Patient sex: M
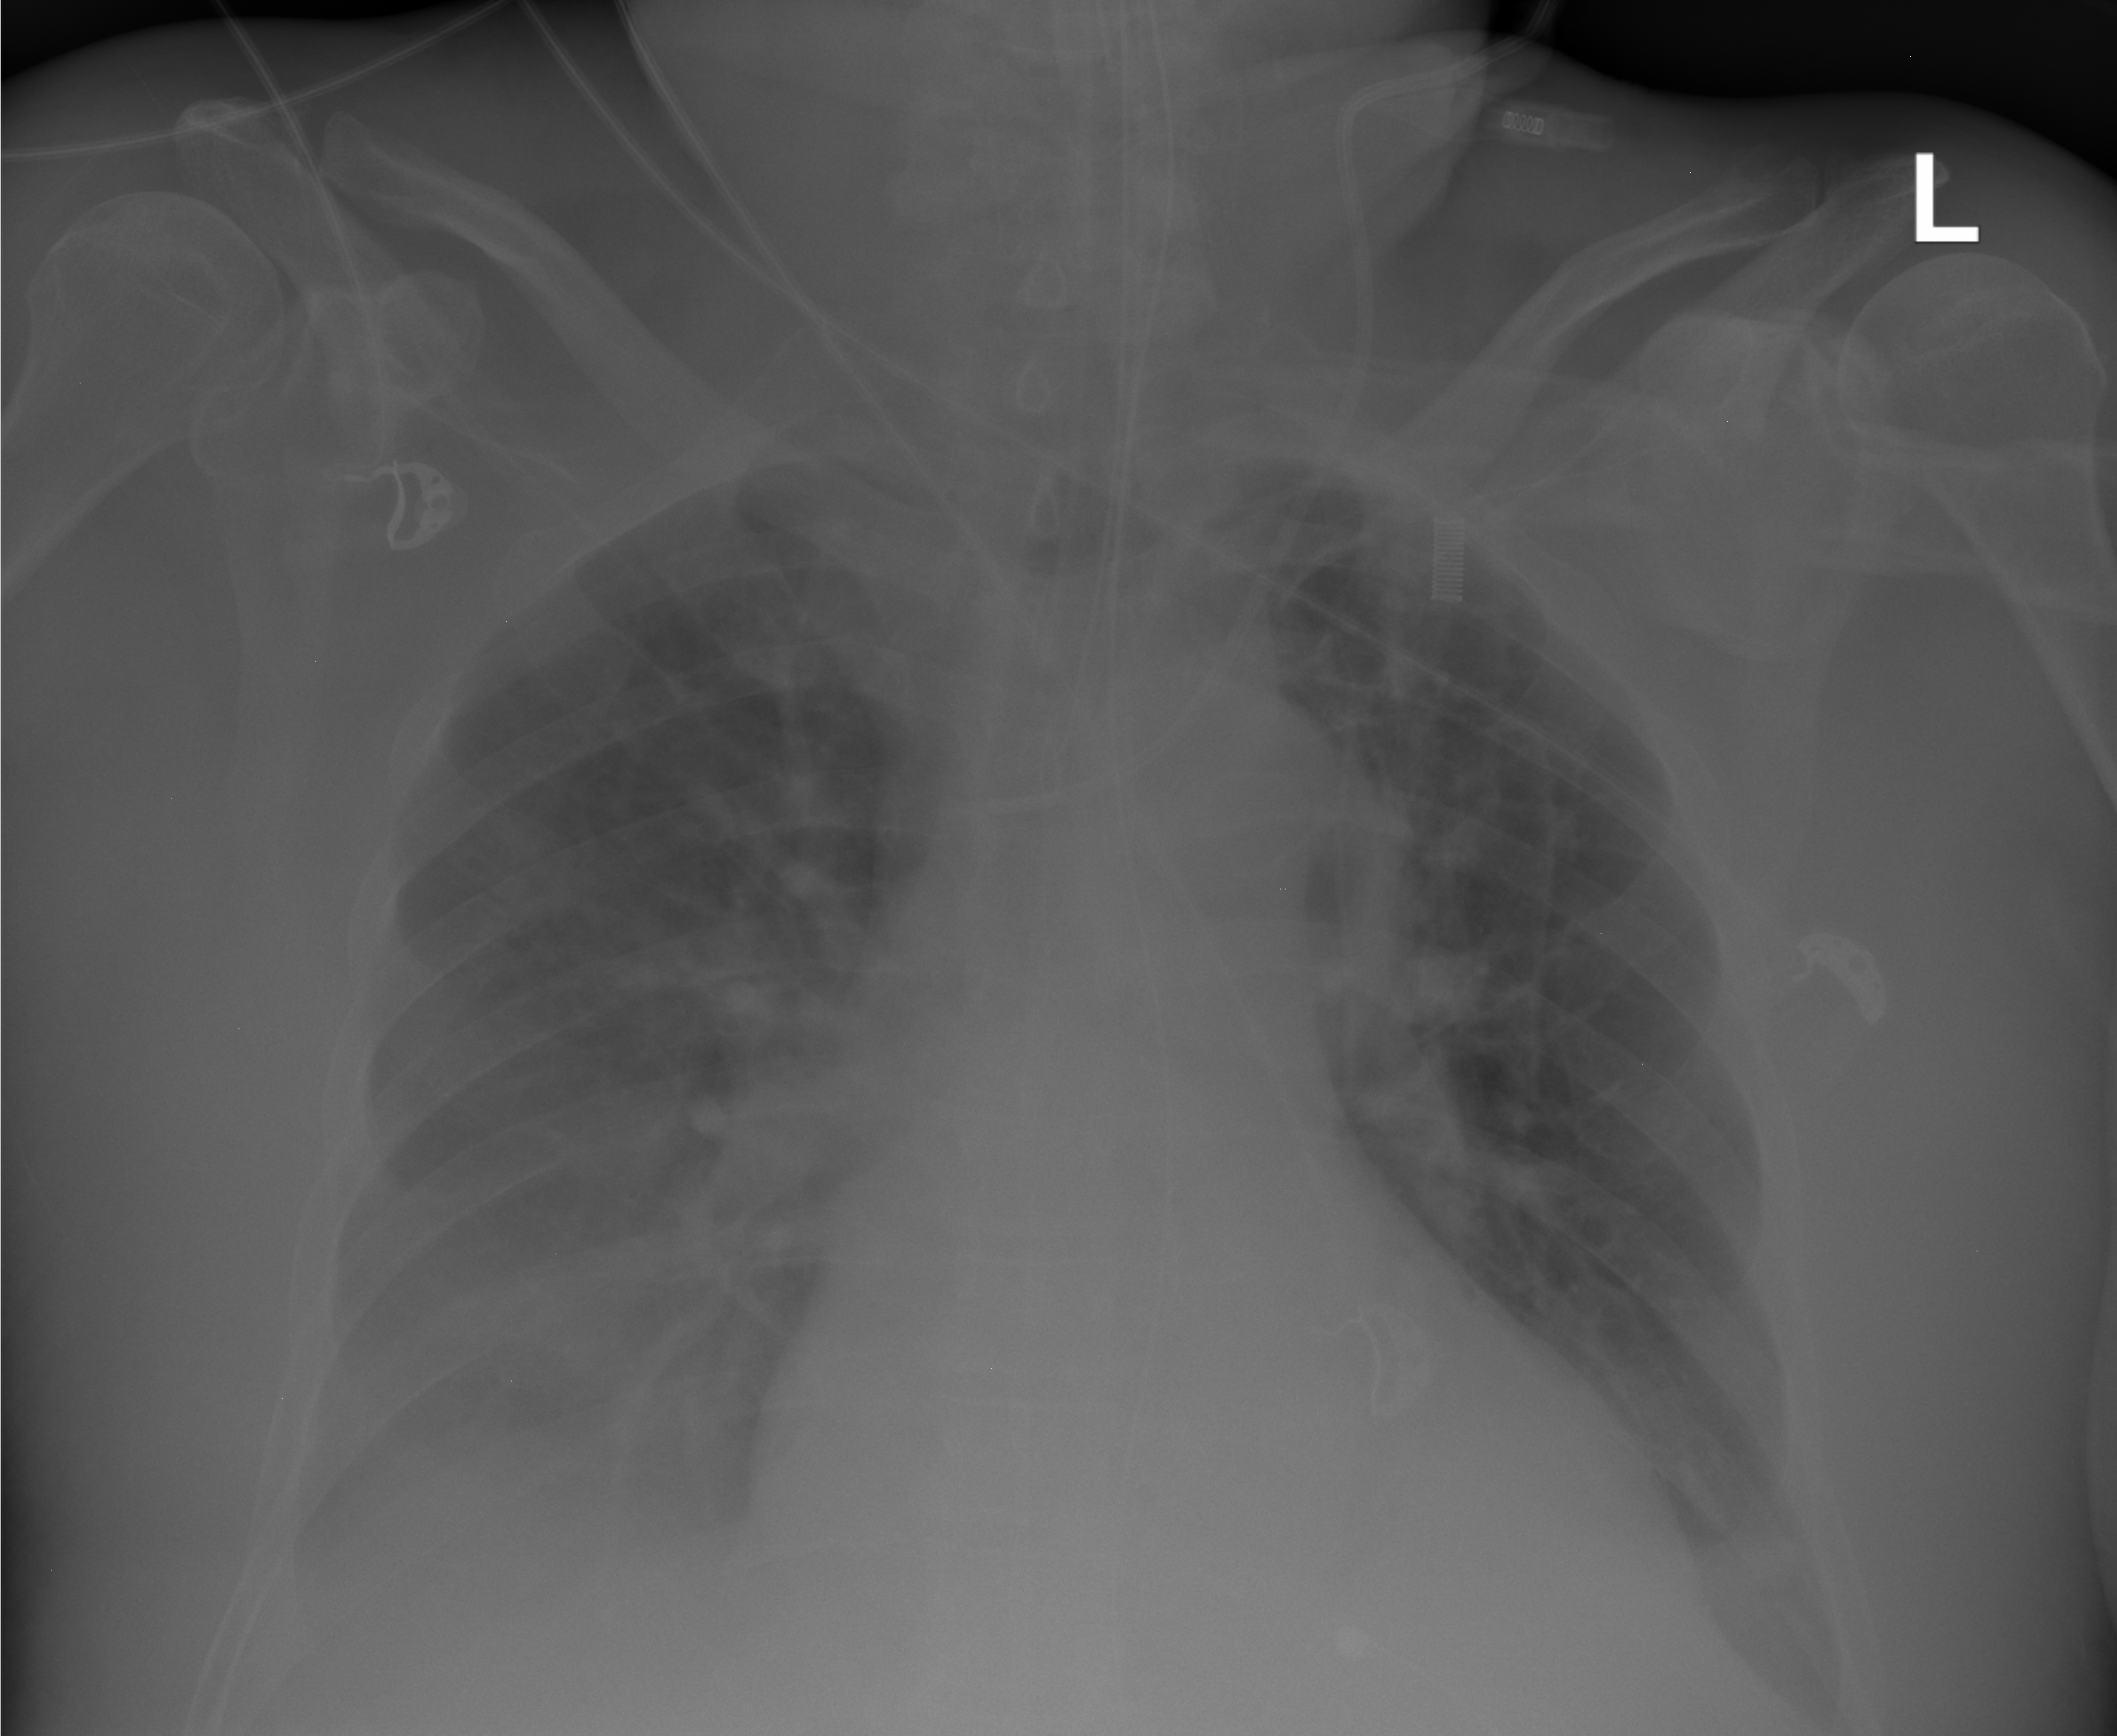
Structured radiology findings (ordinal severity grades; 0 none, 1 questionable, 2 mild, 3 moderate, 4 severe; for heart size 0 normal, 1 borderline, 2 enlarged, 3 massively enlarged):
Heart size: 0
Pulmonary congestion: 0
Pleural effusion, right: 2
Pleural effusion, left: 0
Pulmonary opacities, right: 0
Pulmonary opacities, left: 0
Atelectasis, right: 2
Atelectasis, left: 2